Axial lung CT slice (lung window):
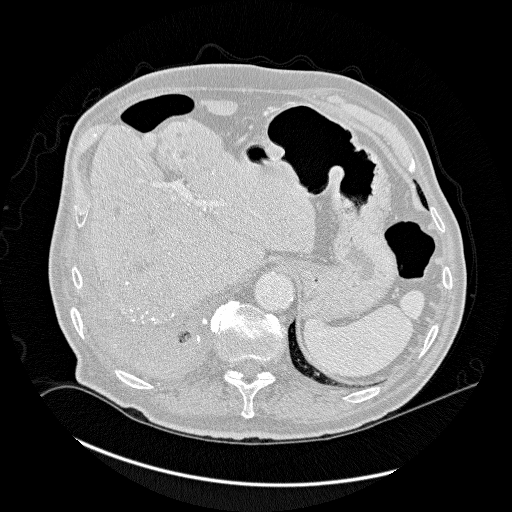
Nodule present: no